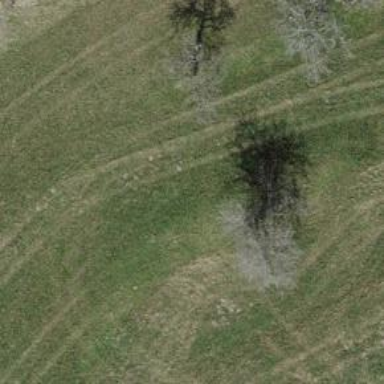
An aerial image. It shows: Beautiful tree in nature.